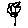
Label: flower